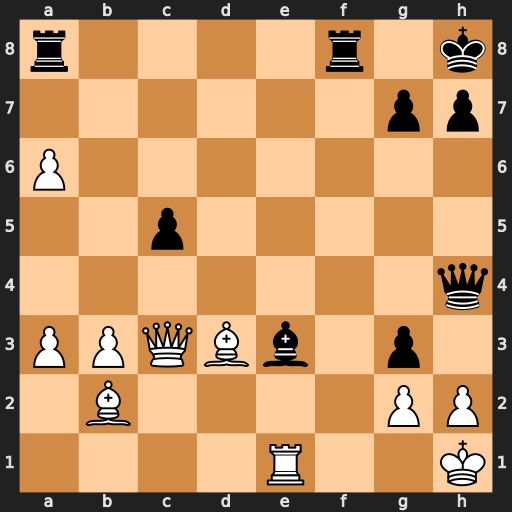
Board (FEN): r4r1k/6pp/P7/2p5/7q/PPQBb1p1/1B4PP/4R2K
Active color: w
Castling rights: -
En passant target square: -
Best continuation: Qxg7#